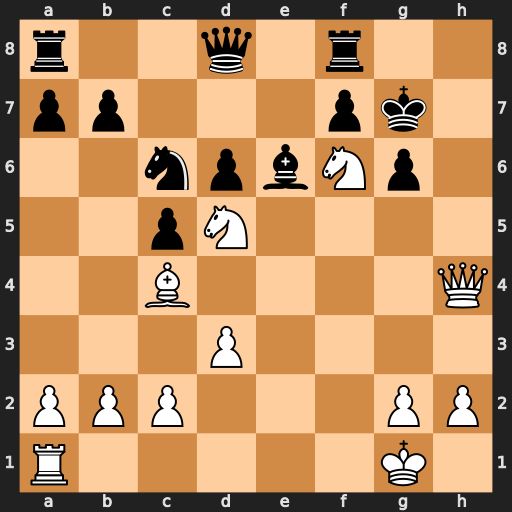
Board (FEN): r2q1r2/pp3pk1/2npbNp1/2pN4/2B4Q/3P4/PPP3PP/R5K1
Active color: w
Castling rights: -
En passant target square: -
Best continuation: Qh7#